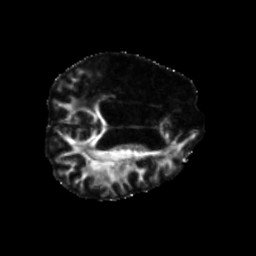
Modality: FA
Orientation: axial
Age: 64
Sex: male
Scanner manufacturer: siemens
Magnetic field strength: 3 T
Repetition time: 5.25 s
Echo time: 0.08 s